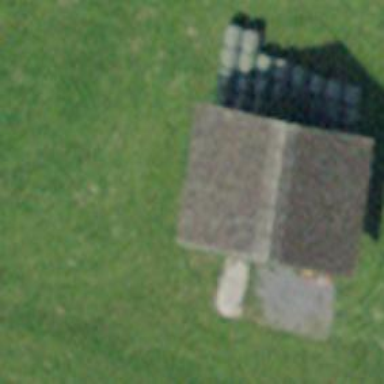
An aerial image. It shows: Rural barn.